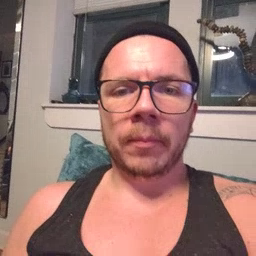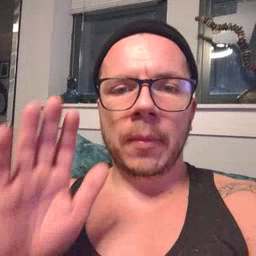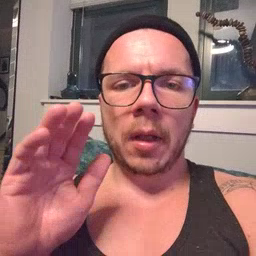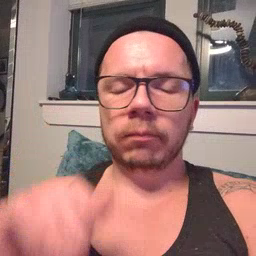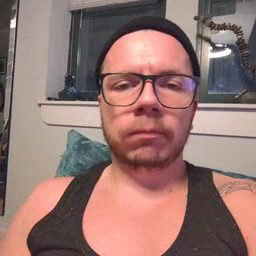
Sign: hello